Question: I would like to remove the sorting arrow from a header of a CellTable. (the one in the red circle below, which is from the GWT showcase : <URL>

But I still want the sorting capabilities of the CellTable.
Is it possible? Any idea?
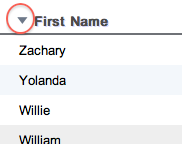
Answer: Untested and probably a bit of a hack, but you could try overriding the default style to return blank images. Extend <URL> to override the ImageResources that the CellTable uses:
'''
public interface TableResources extends CellTable.Resources {
@Source("blank.jpg")
ImageResource cellTableSortAscending();
@Source("blank.jpg")
ImageResource cellTableSortDescending();
}
'''
Create 'blank.jpg' and put it in the same resources package as this interface.